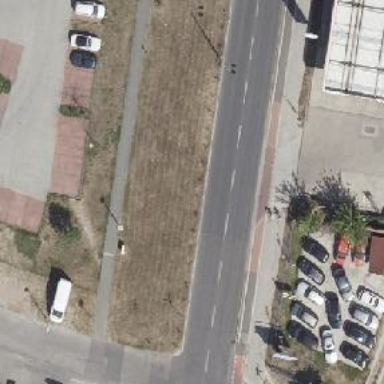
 there is sidewalk with lane markings. Cycle track is also present on the left side of the road."